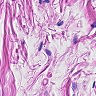
Metastatic tissue present: no